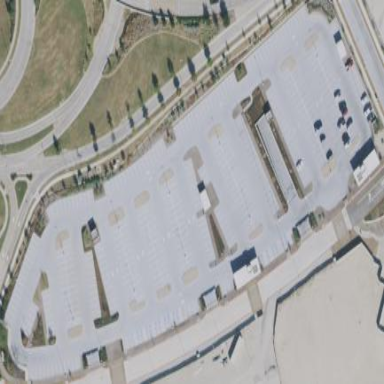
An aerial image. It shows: Parking area with surface.